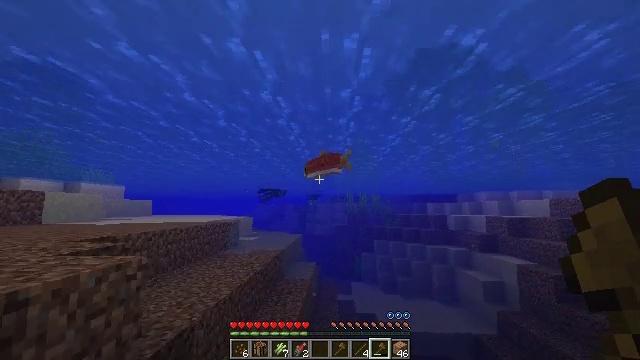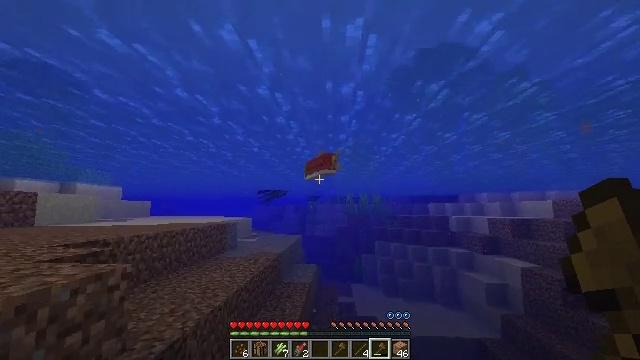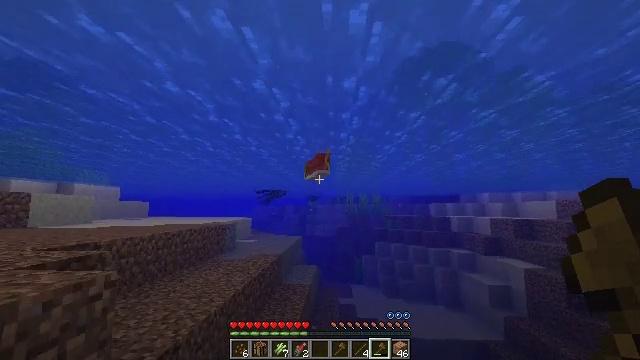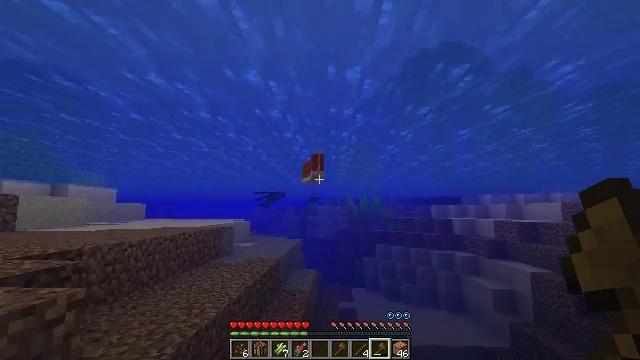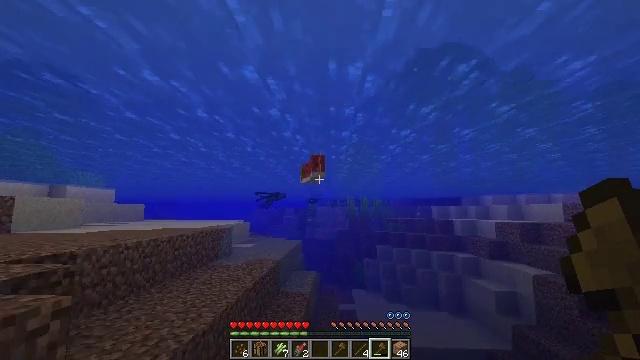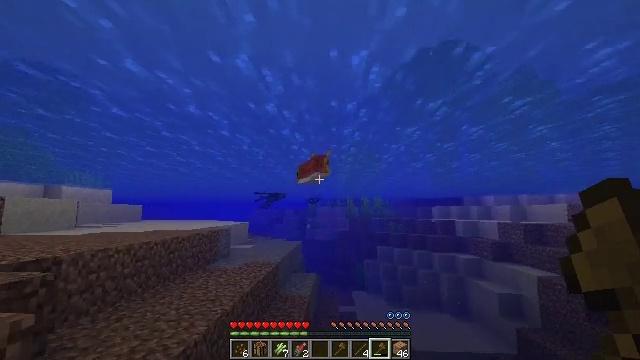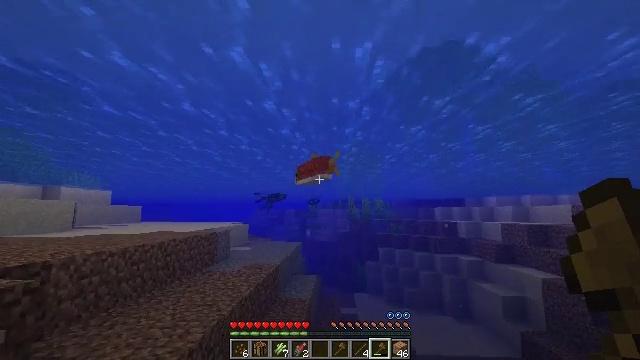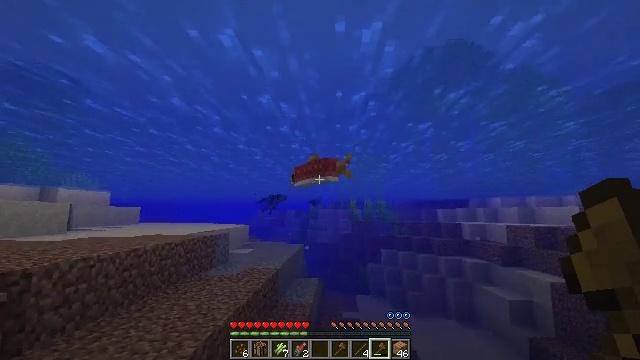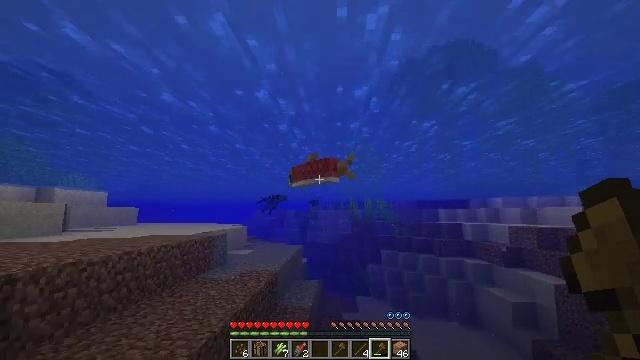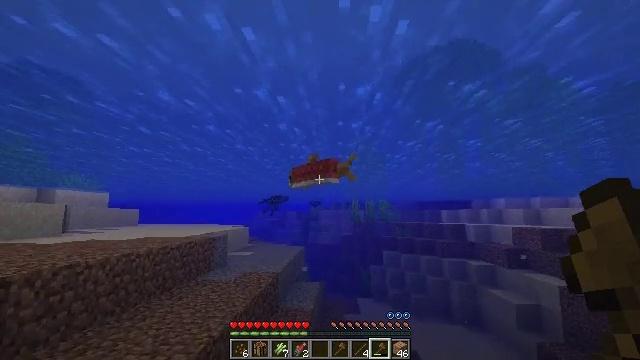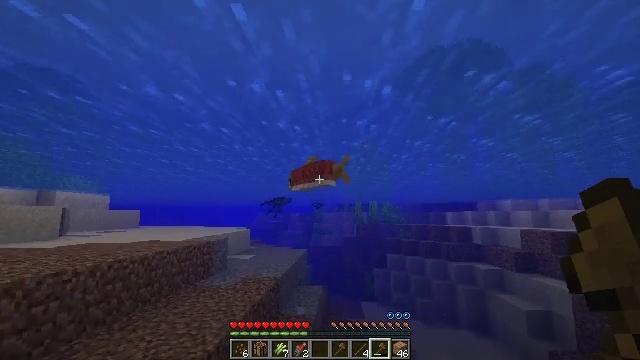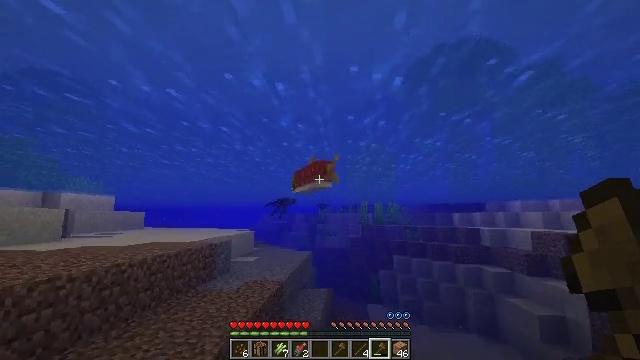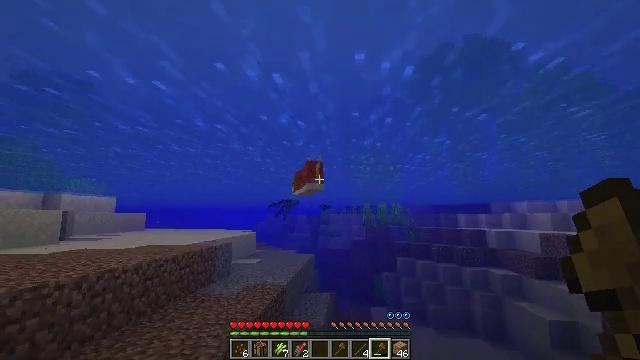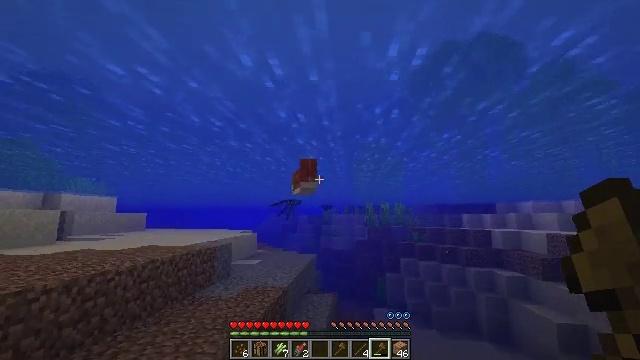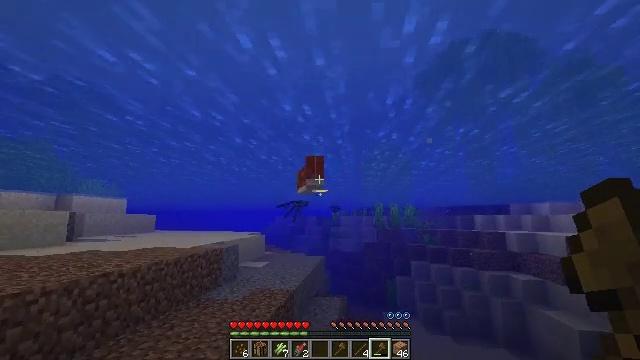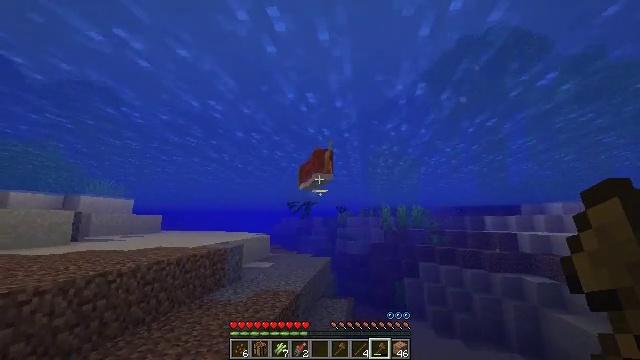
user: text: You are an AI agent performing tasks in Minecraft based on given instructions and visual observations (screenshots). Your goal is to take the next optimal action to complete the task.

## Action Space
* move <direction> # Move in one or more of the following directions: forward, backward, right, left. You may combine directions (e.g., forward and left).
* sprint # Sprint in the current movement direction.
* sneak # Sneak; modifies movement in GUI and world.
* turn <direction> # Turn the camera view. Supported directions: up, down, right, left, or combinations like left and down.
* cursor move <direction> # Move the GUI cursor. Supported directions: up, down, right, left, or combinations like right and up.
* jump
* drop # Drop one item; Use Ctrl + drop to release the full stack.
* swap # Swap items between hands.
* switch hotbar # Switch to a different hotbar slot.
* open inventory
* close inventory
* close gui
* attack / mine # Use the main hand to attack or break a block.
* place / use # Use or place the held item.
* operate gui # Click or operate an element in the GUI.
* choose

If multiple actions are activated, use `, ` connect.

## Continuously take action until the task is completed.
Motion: motion action
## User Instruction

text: Kill the salmon.
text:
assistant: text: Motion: move forward, sprint
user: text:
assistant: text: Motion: move forward, sprint
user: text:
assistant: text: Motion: move forward, sprint
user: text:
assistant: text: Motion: move forward, sprint
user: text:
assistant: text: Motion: move forward, sprint
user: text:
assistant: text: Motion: move forward, sprint
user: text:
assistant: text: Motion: move forward, sprint
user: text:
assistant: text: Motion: move forward, sprint
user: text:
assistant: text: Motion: move forward, sprint
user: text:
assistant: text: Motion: move forward, sprint
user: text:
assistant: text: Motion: move forward, turn left
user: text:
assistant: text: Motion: move forward
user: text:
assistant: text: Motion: move forward, sneak
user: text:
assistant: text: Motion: move forward, sneak, turn left
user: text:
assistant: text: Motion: move forward, sneak, turn left
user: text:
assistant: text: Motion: move forward, sneak
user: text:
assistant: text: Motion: move forward, sneak
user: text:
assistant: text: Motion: move forward, sneak
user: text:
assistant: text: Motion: move forward, sneak
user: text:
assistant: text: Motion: move forward, sneak
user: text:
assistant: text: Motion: move forward, sneak, attack / mine
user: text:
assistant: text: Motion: move forward, sneak, turn left and up, attack / mine
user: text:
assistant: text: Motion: move forward, sneak, turn up
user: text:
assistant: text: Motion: move forward, sneak, turn up
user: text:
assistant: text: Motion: move forward, sneak, turn left and up
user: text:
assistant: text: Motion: move forward, sneak, turn left and up
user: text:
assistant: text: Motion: move forward, sneak, turn left and up
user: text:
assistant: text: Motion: move forward, sneak, turn left and up
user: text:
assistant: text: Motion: move forward, sneak
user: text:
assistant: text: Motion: move forward, sneak, turn left